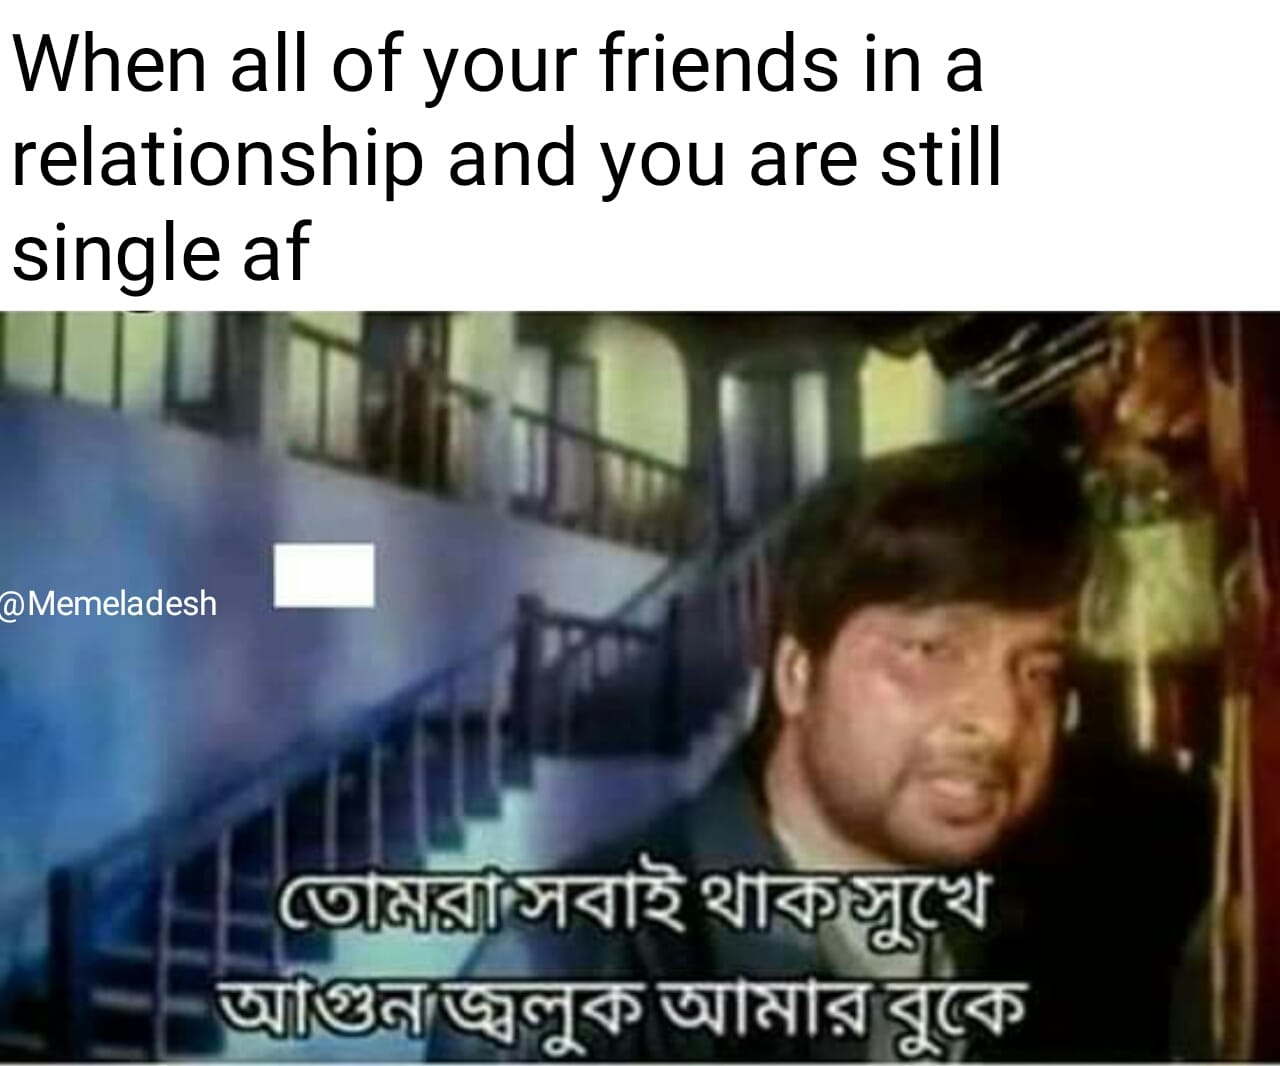
Caption: When all of your friends in a relationship and you are still single af   তোমরা সবাই থাক সুখে  আগুন জলুক আমার বুকে
Label: non-hate